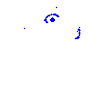
Particle: electron